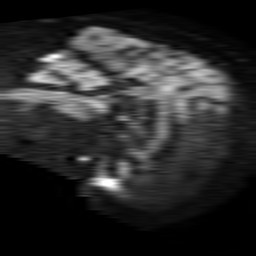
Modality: TRACE
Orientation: sagittal
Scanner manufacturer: philips
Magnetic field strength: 1.5 T
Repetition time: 4.6 s
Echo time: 0.08631 s